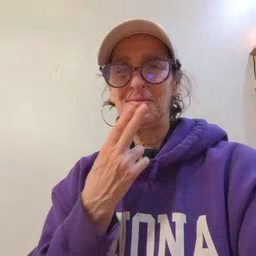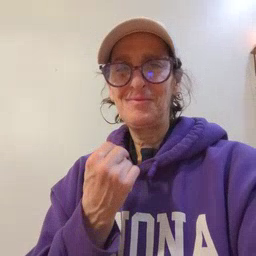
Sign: cute